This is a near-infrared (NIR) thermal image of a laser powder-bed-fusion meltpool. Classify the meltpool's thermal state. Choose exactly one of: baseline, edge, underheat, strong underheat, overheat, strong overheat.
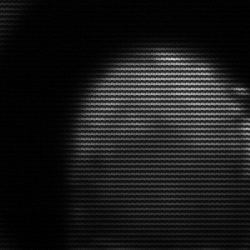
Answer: edge